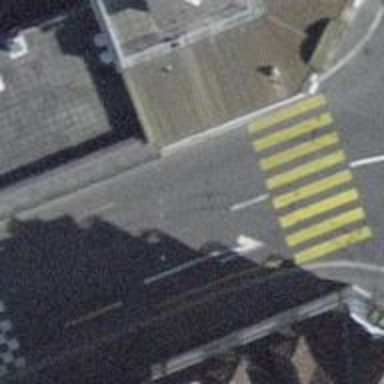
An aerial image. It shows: Uncontrolled zebra crossing with zebra markings.